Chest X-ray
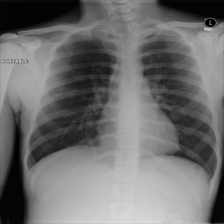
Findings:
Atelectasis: negative
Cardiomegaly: negative
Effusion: negative
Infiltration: negative
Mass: negative
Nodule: negative
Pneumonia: negative
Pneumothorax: negative
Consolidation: negative
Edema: negative
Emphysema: negative
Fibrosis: negative
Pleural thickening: negative
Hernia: negative